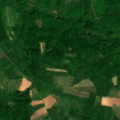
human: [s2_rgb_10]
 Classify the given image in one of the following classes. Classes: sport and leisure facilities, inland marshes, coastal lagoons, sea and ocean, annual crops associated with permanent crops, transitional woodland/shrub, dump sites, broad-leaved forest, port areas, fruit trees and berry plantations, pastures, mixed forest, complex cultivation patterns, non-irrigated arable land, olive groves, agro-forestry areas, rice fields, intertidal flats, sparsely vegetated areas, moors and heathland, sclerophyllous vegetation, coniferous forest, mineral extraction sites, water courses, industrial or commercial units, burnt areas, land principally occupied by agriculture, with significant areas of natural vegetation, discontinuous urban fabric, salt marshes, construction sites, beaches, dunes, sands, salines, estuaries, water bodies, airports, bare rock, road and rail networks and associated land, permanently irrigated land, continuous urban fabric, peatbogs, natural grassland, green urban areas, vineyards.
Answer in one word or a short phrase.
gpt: pastures, complex cultivation patterns, broad-leaved forest